Расстояние между пластинами плоского конденсатора $d$, площадь каждой пластины $S$ (см. рис). Обе пластины заземлены.
Какой заряд окажется на каждой пластине, если между ними на расстоянии $x$ от одной из них ввести точечный заряд $Q$?
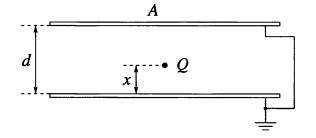
Ответ: $$ Q_{A}=-Q \frac{d-x}{d} \text { и } Q_{B}=-Q \frac{x}{d} $$
Темы:
T, ★, Электростатика, Потенциал, Электромагнетизм, 200 задач